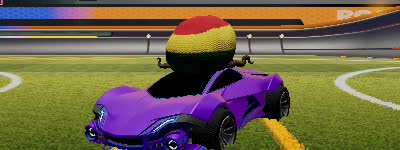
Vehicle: werewolf